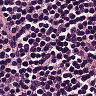
Metastatic tissue present: no